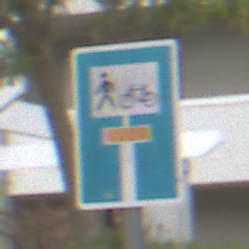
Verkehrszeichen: SackgasseRadverkehrFussgaengerDurchlaessig
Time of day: Midday
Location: Outdoor (Urban)
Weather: Overcast
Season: NotSpecified
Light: Natural